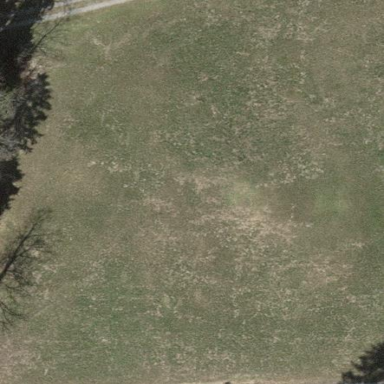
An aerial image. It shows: Open area covered with grass.